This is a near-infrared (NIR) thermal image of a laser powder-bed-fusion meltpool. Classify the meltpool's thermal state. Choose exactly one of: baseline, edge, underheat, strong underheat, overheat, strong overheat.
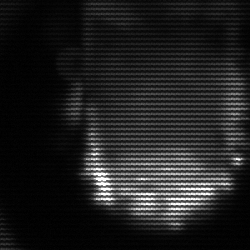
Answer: baseline